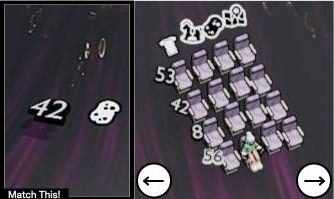
Task: seats
Answer: no